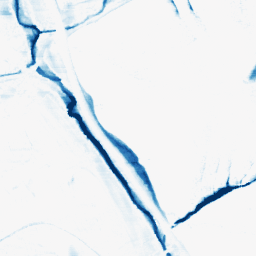
Category: morphological
Decomposition family: morphological_rect
Decomposition parameters: operation: closing
width: 20
height: 5
Upsampling method: quintic
Upsampling parameters: scale: 2
Upsampling scale: 2